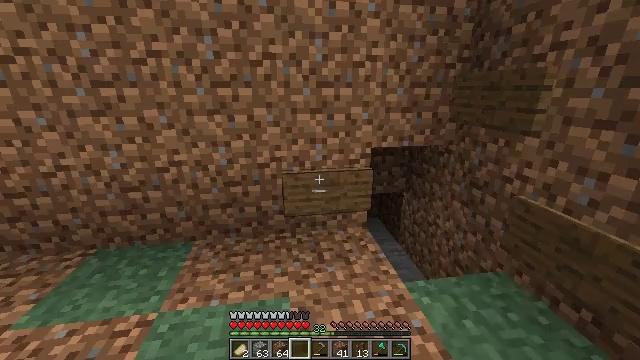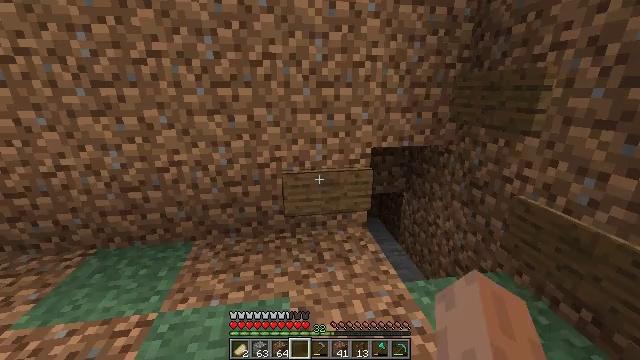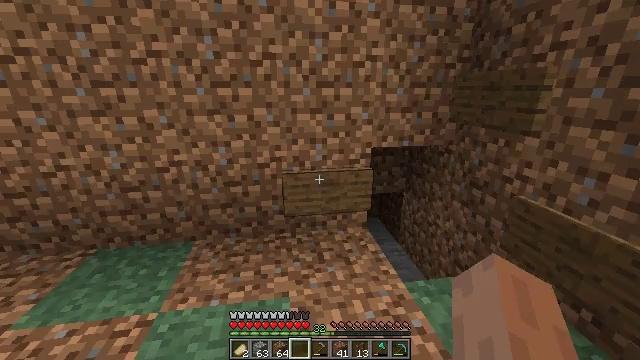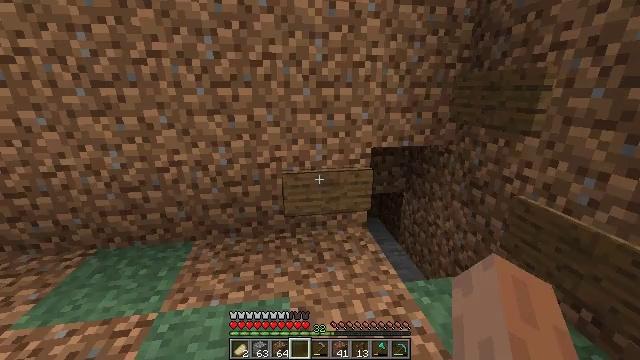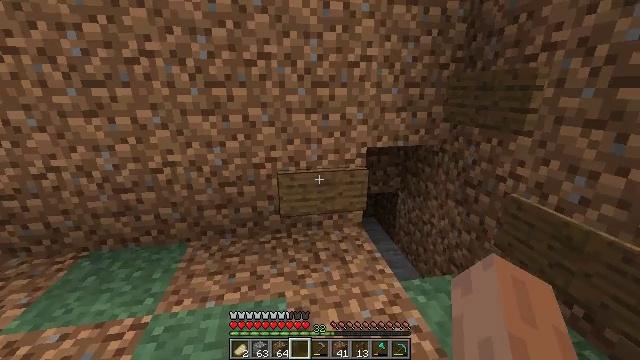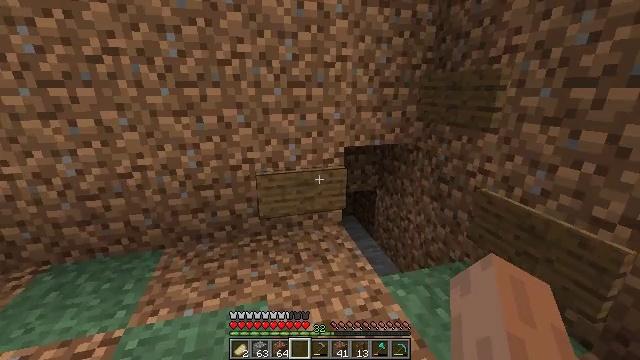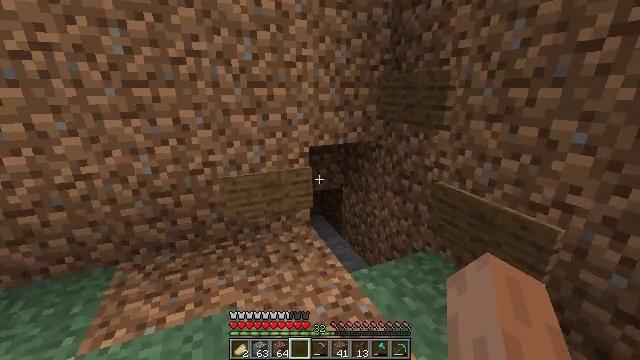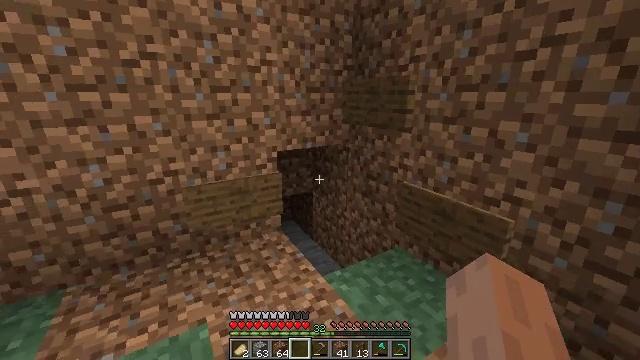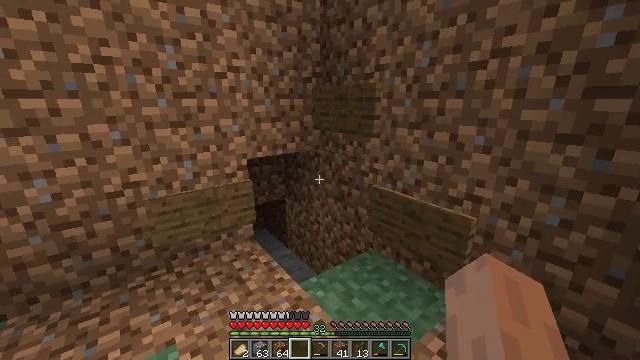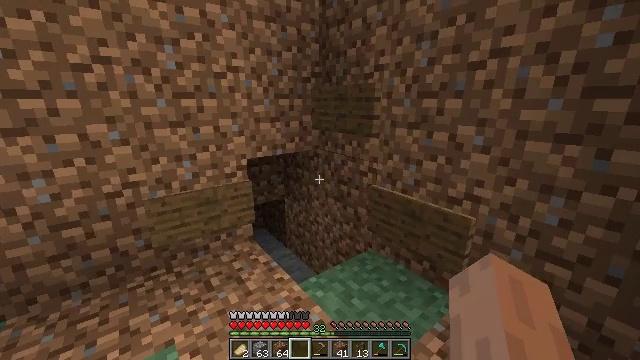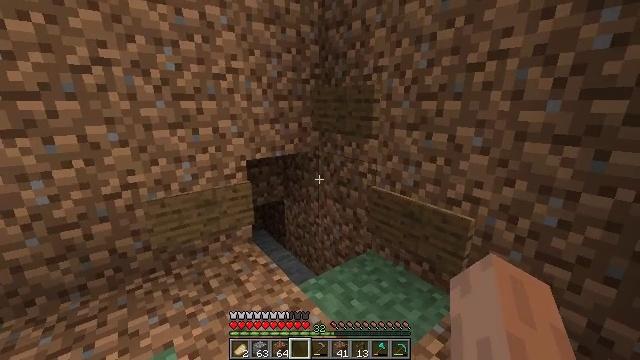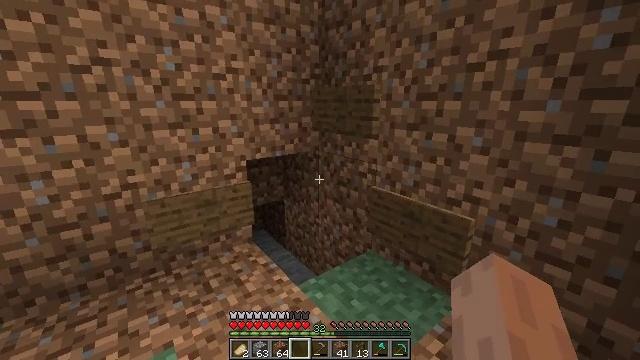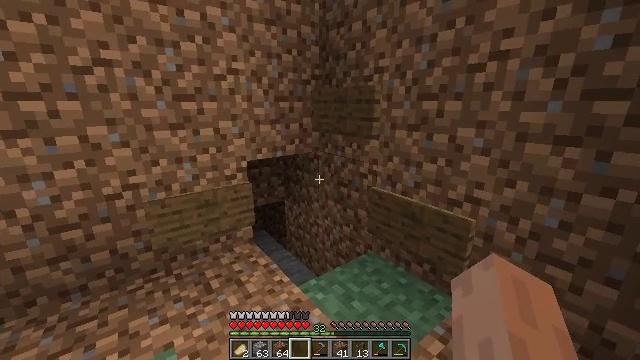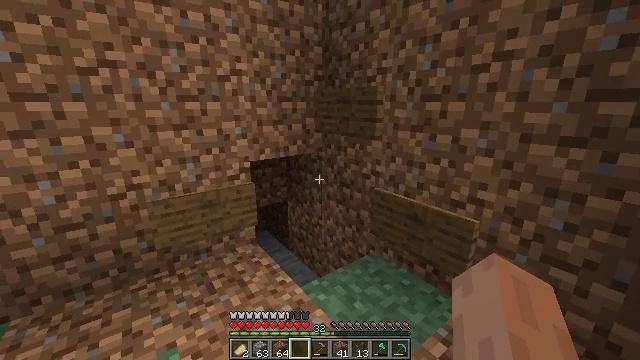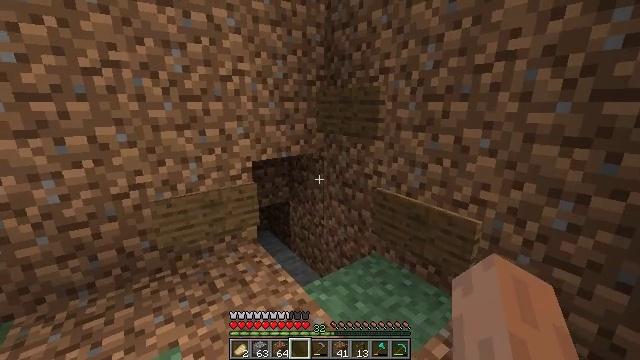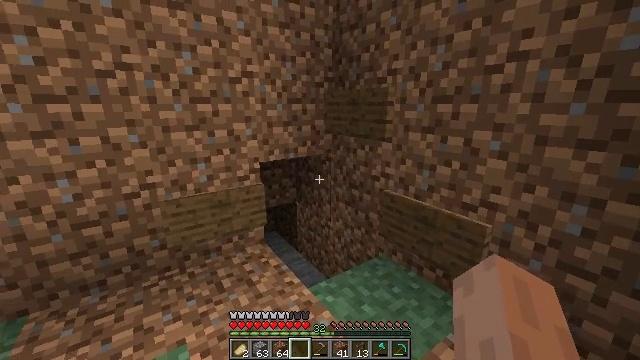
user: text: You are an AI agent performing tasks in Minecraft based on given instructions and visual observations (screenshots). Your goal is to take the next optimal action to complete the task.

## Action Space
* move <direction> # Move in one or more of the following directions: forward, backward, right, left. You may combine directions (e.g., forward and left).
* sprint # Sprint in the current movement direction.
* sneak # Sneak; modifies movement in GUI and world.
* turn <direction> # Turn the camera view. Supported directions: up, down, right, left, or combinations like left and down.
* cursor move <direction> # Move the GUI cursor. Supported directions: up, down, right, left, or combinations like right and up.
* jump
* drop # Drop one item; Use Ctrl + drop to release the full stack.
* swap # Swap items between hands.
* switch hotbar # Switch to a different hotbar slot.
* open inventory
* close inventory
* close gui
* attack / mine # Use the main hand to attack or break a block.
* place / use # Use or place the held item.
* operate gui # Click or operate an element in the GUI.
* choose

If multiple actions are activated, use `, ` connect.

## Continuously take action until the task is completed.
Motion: motion action
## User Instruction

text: Attack the spruce wall sign to remove it.
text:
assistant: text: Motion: no_op
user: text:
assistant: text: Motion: no_op
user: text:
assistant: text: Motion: no_op
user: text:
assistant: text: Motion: turn right
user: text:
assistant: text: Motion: turn right
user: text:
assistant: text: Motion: turn right
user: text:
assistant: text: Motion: turn right
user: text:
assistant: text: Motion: turn right and up
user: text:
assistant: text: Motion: no_op
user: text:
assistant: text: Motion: no_op
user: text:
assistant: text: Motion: no_op
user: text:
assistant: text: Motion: no_op
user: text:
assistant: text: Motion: no_op
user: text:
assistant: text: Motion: no_op
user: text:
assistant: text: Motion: turn left
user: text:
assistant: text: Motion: no_op
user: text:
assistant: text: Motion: turn right
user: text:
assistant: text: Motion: no_op
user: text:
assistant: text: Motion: no_op
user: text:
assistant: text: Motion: no_op
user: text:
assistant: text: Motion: no_op
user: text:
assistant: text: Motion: no_op
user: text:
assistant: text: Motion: no_op
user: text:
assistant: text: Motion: no_op
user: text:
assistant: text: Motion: no_op
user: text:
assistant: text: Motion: no_op
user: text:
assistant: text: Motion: no_op
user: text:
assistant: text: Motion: no_op
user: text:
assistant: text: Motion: no_op
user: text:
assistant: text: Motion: no_op